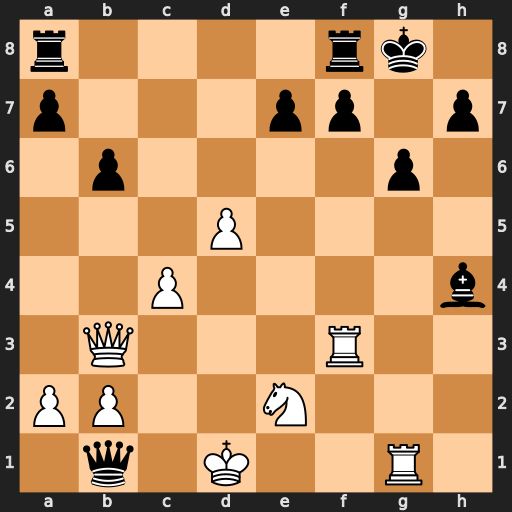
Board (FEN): r4rk1/p3pp1p/1p4p1/3P4/2P4b/1Q3R2/PP2N3/1q1K2R1
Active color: w
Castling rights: -
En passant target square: -
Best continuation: Kd2 Qe4 Rf4 Qe5 Rxh4